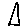
Label: triangle